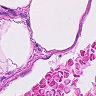
Metastatic tissue present: no